Field crop: maize
Growth stage: 2
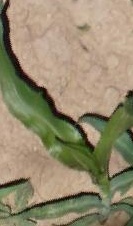
Species: maize